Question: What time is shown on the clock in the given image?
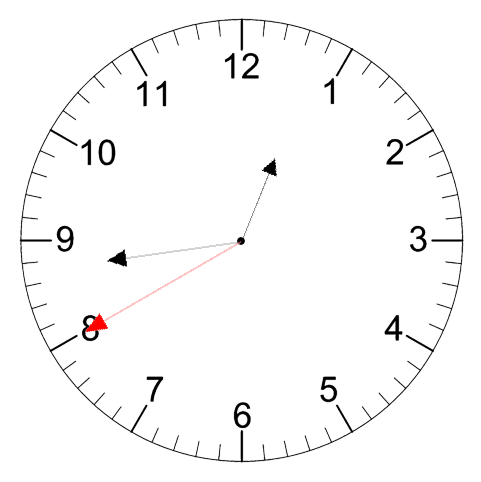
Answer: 12:43:40